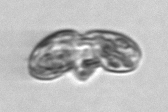
Label: Karenia